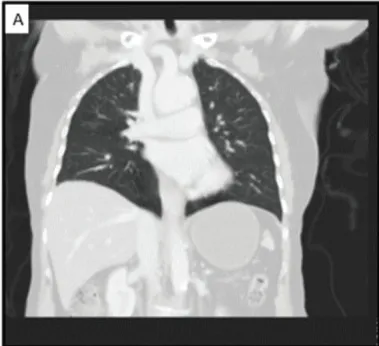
CECT showing : non-metastatic status of the patient in the thorax.
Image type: radiology (ct)